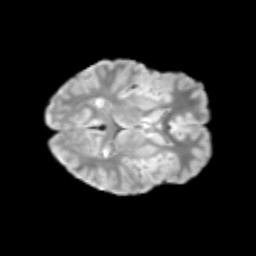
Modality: T2w
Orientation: axial
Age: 13
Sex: male
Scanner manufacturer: siemens
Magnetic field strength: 3 T
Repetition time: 3.8 s
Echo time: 0.07 s